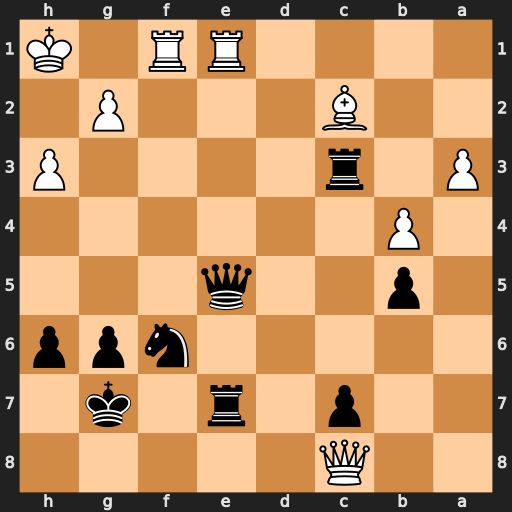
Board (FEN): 2Q5/2p1r1k1/5npp/1p2q3/1P6/P1r4P/2B3P1/4RR1K
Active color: b
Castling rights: -
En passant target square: -
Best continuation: Qxe1 Rxe1 Rxe1+